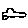
Label: car